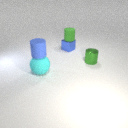
small green metal cylinder to the right of small blue metal cube